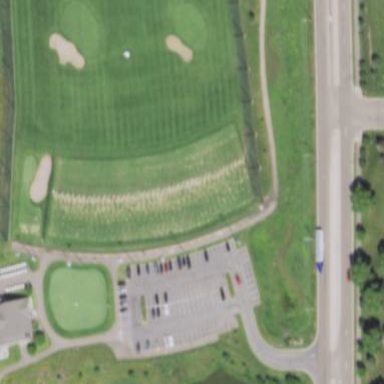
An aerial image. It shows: Grassy area designated as golf tee.